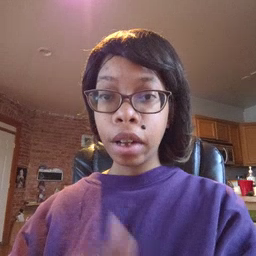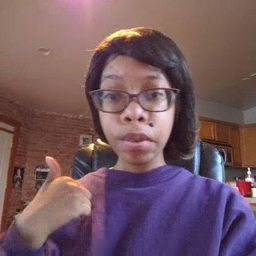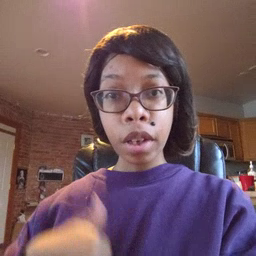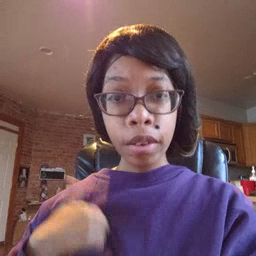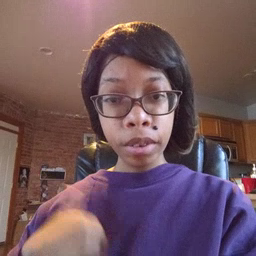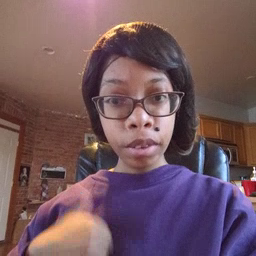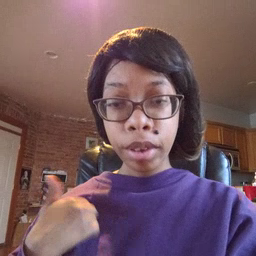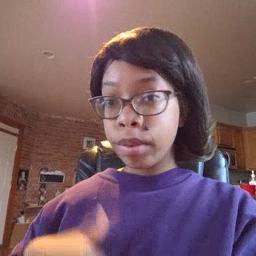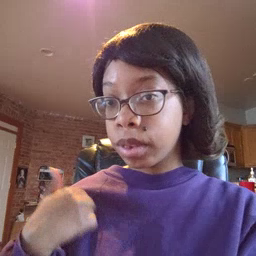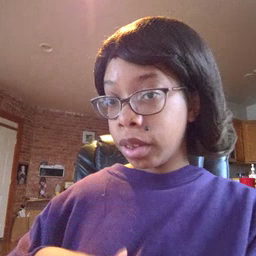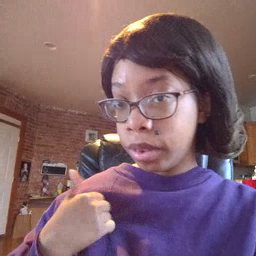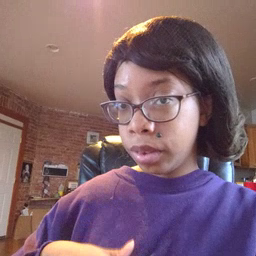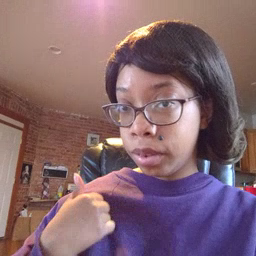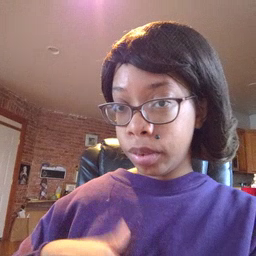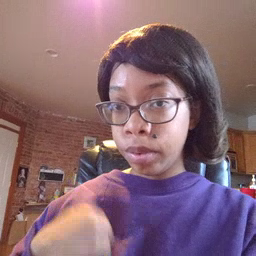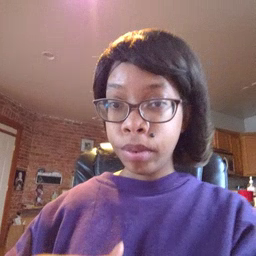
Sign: bath